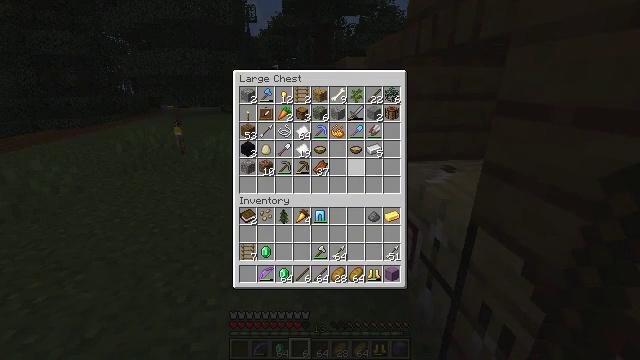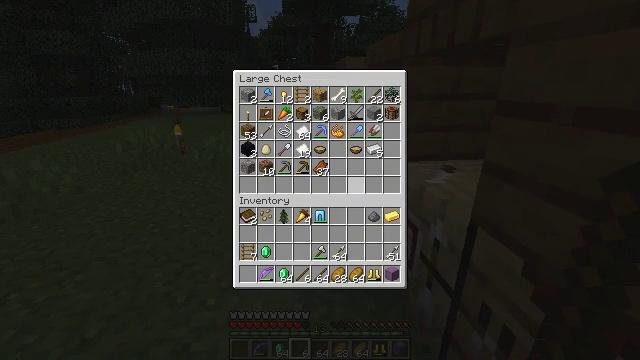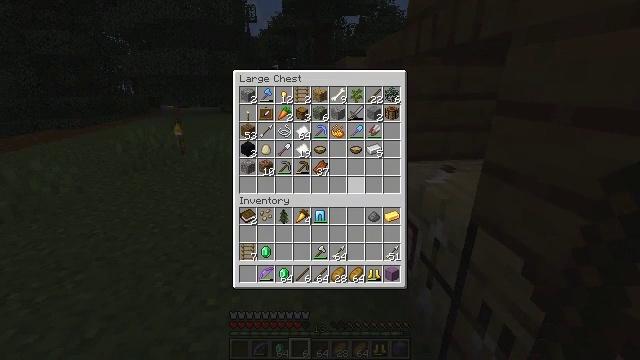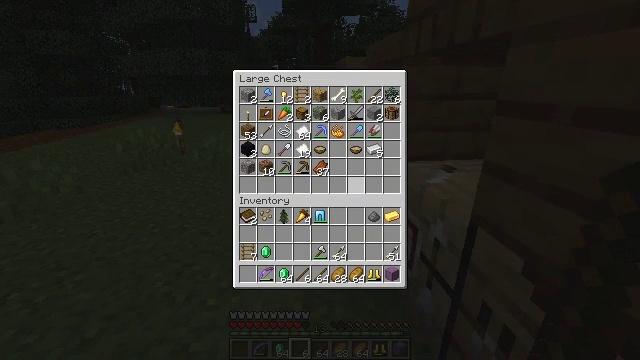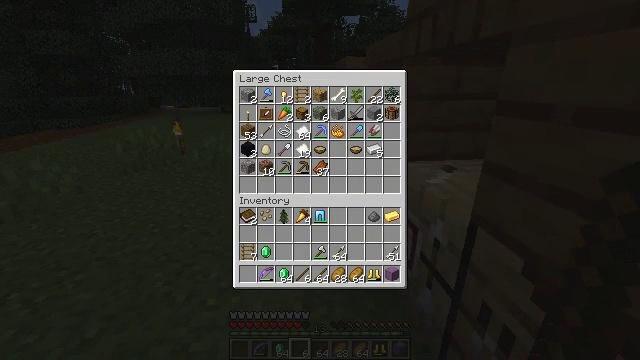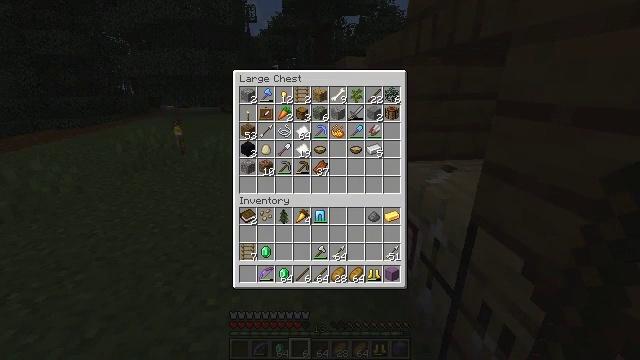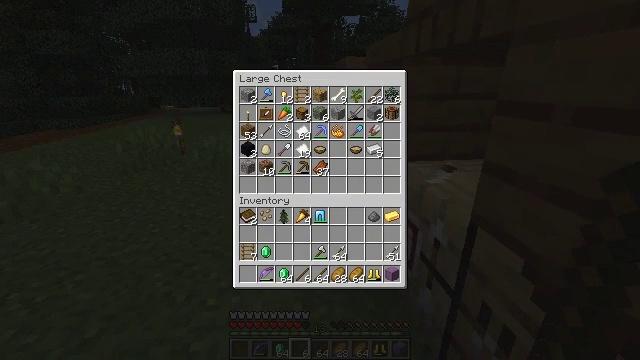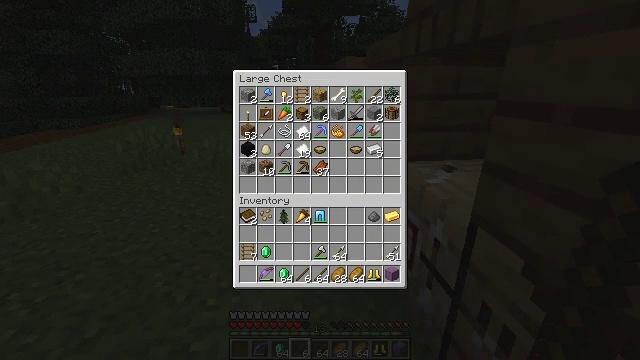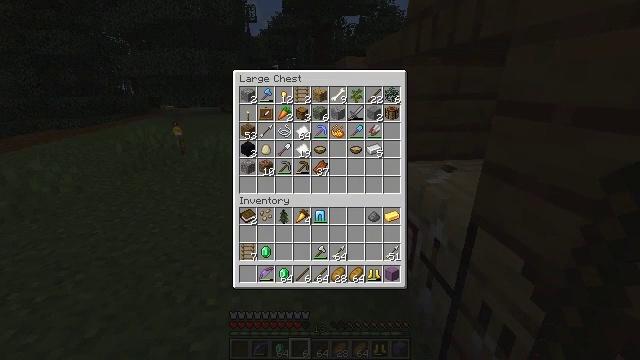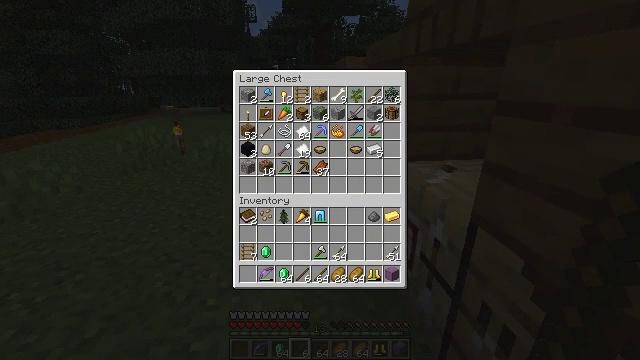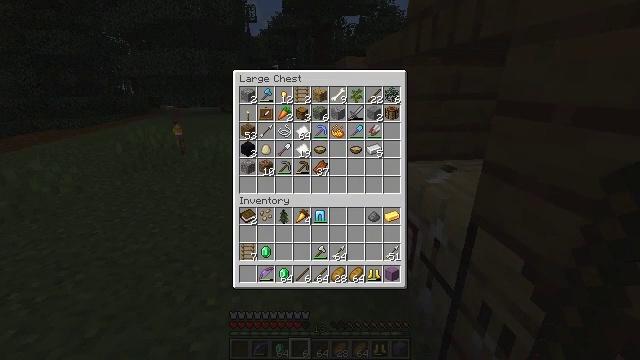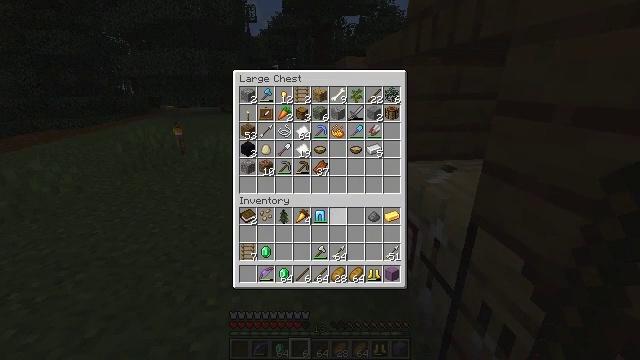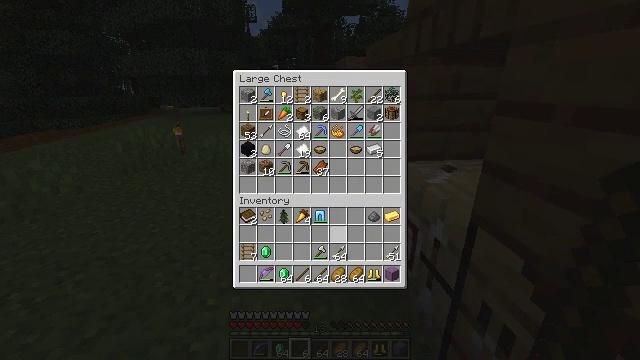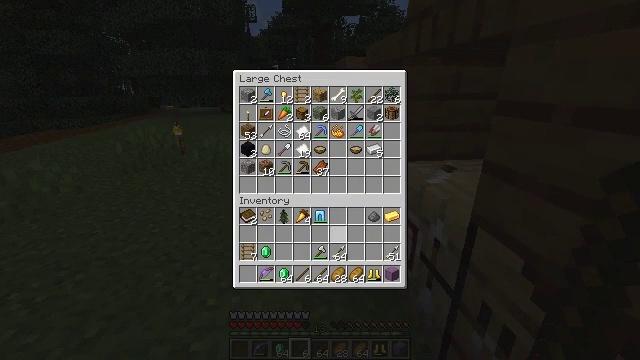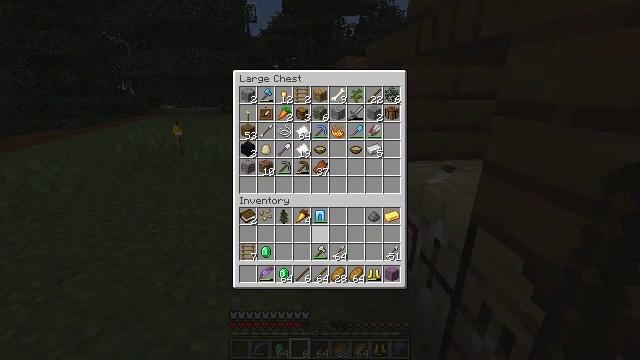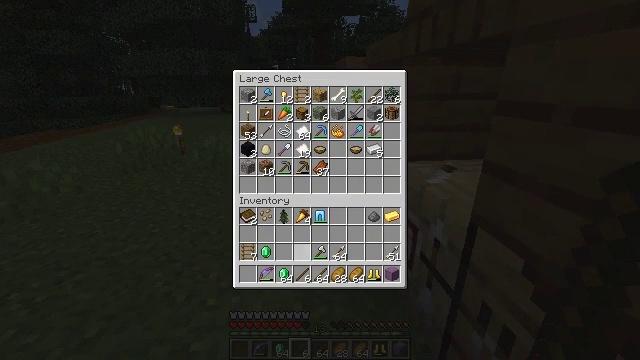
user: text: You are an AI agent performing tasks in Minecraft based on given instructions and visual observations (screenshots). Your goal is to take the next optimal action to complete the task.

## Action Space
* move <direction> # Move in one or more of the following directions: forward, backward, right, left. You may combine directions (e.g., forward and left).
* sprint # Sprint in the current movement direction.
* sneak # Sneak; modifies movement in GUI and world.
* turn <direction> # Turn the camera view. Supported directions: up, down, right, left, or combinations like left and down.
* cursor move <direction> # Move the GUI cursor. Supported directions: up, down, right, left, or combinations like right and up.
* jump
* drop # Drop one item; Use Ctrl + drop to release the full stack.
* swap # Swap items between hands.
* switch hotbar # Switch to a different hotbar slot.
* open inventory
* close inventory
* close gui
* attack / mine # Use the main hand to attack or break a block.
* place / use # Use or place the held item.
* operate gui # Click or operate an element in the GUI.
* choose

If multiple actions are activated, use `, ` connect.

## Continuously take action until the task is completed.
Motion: motion action
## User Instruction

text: Left click on the fletching table to mine it.
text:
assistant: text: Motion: sneak
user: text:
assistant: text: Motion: sneak
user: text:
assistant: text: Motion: sneak, cursor move down
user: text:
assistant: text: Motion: sneak, cursor move left and down
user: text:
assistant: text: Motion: sneak, cursor move left
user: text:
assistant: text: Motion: sneak
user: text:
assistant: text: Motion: sneak
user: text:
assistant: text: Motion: sneak
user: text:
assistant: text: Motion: sneak
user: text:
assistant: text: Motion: sneak
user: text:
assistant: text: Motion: sneak, cursor move down
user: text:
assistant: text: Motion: sneak, cursor move down
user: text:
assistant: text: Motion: sneak, operate gui
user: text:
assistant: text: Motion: sneak, operate gui
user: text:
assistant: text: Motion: sneak, cursor move left, operate gui
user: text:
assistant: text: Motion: sneak, cursor move left and down, operate gui
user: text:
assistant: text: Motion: sneak, operate gui
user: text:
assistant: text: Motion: sneak, operate gui
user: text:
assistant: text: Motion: sneak, operate gui
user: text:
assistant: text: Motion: sneak
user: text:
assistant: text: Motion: sneak, operate gui
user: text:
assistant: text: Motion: sneak, cursor move left, operate gui
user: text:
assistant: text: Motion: sneak, cursor move left, operate gui
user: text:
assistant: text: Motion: sneak, cursor move left and down, operate gui
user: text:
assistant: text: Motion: sneak, operate gui
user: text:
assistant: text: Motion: sneak, operate gui
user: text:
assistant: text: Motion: sneak, operate gui
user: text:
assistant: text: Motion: sneak, operate gui
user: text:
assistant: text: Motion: sneak, operate gui
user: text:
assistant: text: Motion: sneak, operate gui